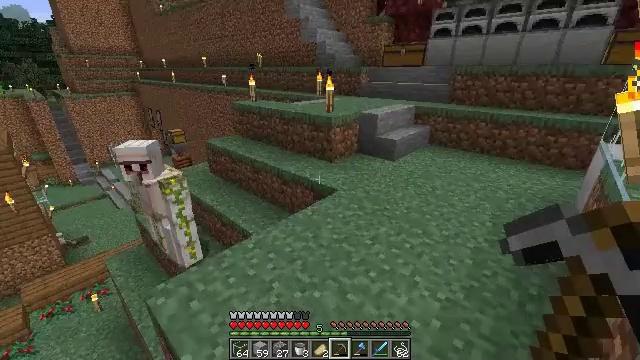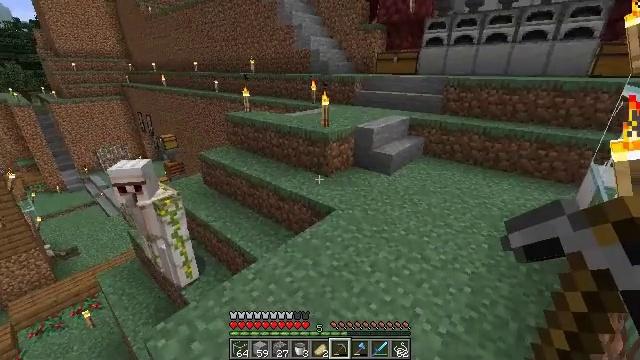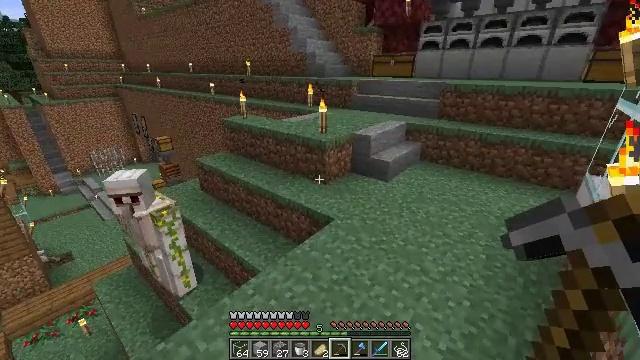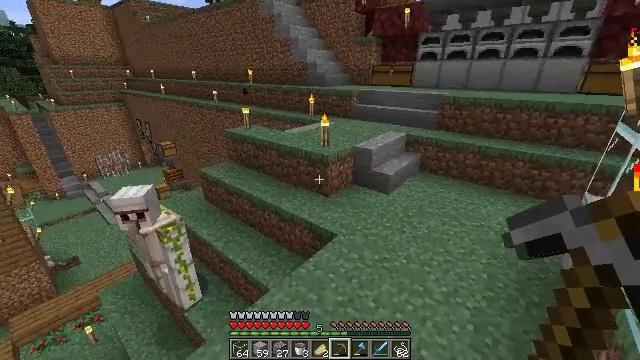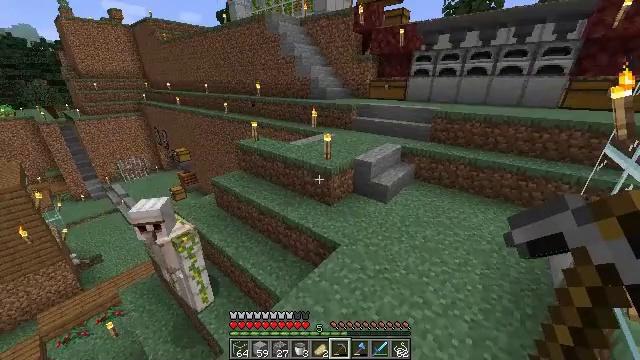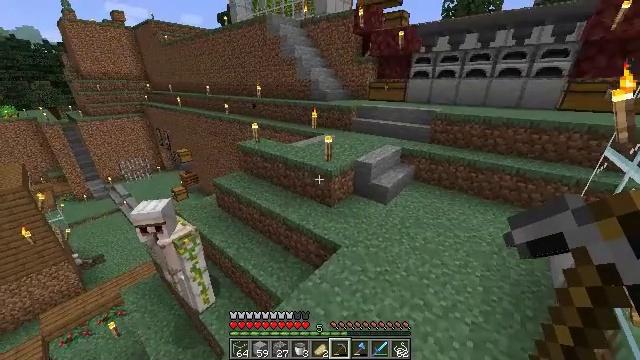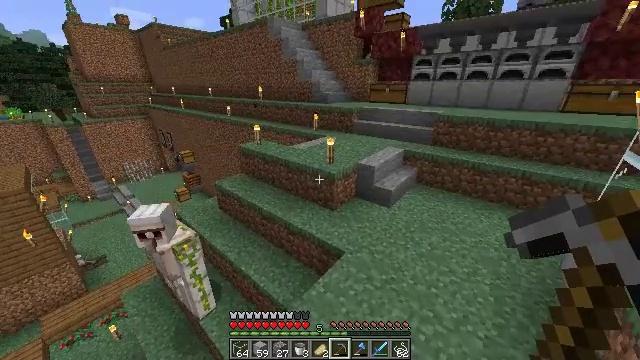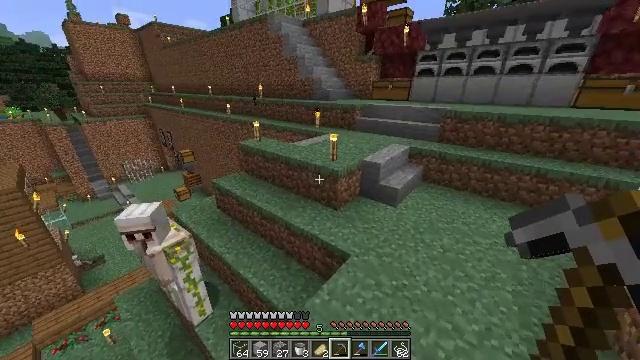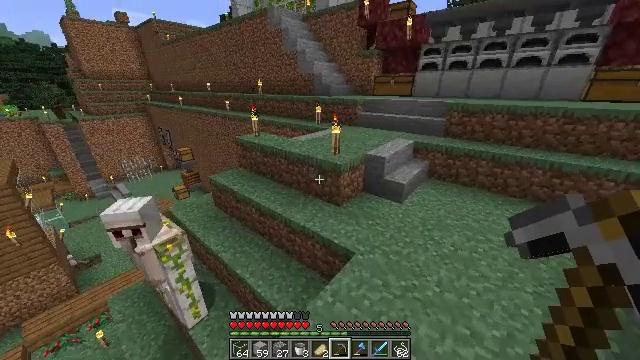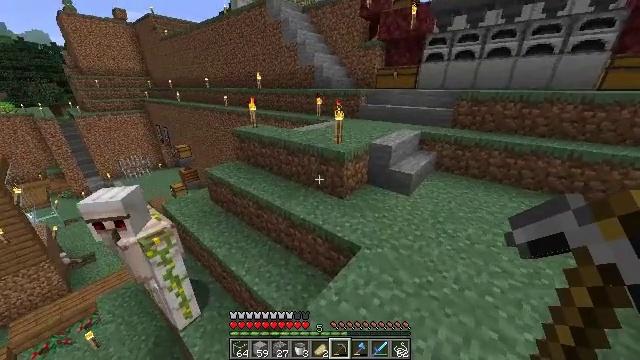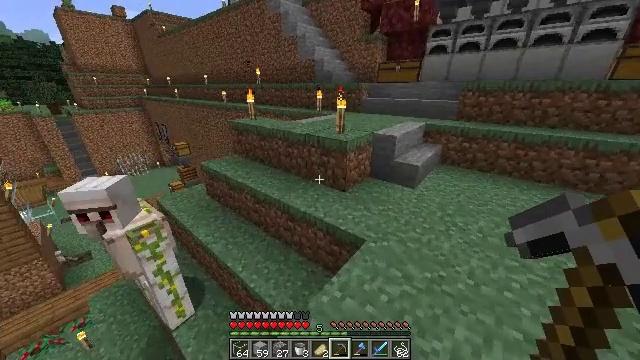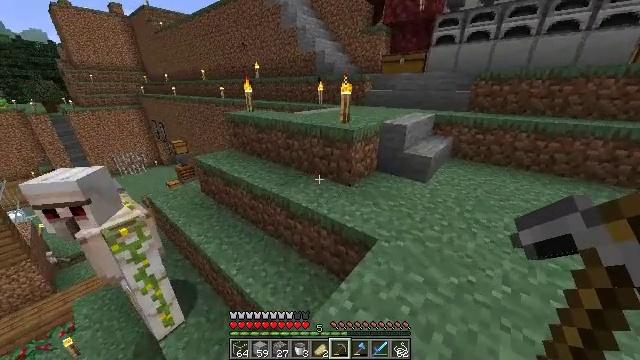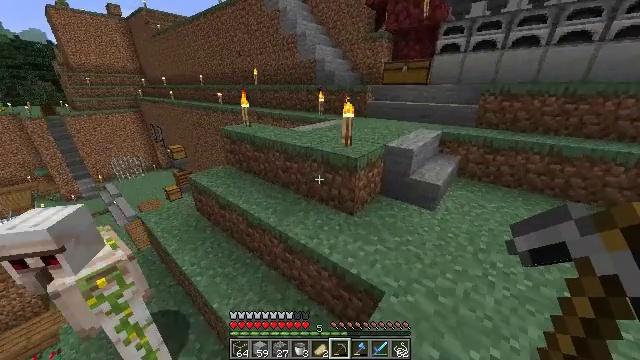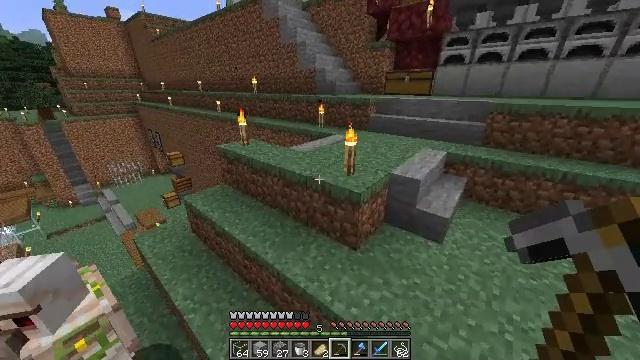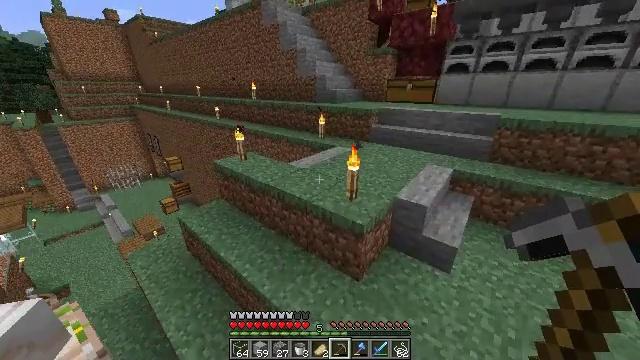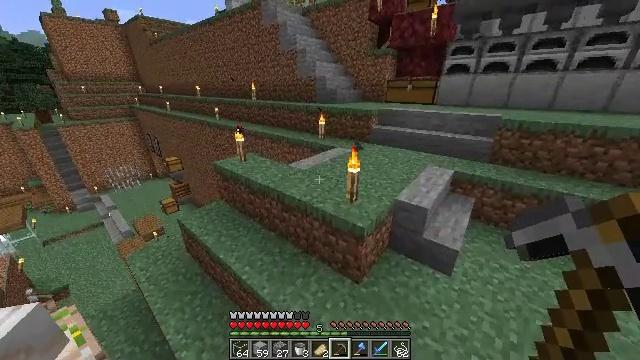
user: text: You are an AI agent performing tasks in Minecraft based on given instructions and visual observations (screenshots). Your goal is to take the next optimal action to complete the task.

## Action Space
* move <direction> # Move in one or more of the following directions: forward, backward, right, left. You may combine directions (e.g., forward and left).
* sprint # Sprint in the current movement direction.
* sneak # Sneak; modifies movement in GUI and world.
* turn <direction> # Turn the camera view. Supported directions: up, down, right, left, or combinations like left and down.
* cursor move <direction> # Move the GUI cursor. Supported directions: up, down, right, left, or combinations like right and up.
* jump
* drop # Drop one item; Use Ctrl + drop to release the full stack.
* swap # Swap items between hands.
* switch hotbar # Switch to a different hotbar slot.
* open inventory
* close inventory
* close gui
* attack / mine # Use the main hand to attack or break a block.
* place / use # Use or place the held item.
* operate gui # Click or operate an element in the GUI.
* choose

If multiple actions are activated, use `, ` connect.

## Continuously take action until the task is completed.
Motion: motion action
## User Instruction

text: Craft an observer.
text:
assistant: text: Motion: move forward, turn right, jump
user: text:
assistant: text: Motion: move forward, sprint, jump
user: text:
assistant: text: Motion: move forward, sprint, jump
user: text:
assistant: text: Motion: move forward, sprint, jump
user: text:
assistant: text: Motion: move forward, sprint, jump
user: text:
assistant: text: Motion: move forward, jump
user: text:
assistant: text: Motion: move forward, jump
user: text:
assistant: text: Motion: move forward, jump
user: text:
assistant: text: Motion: move forward, jump
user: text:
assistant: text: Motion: move forward, jump
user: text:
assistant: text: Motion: move forward, sprint, jump
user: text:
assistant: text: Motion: move forward, sprint, jump
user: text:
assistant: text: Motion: move forward, sprint, jump
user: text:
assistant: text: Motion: move forward, sprint, jump
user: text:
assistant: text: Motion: move forward, sprint, jump
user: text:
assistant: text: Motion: move forward, sprint, turn left, jump
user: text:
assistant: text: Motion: move forward, turn left, jump
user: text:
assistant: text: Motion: move forward, turn left, jump
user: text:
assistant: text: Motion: move forward, turn left, jump
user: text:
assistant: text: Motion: move forward, turn left, jump
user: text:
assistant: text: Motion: move forward, turn left, jump
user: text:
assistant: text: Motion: move forward, jump
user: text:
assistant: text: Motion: move forward, jump
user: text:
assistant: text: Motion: move forward, sprint, jump
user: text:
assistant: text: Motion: move forward, sprint, jump
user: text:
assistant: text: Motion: move forward, sprint, jump
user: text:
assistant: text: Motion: move forward, sprint, turn right and down, jump
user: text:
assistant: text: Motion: move forward, turn right and down, jump
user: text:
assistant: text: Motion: move forward, turn right and down, jump
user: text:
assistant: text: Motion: move forward, turn right and down, jump